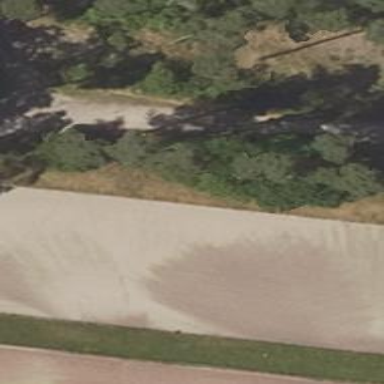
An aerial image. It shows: Equestrian pitch with sandy surface for leisure land.